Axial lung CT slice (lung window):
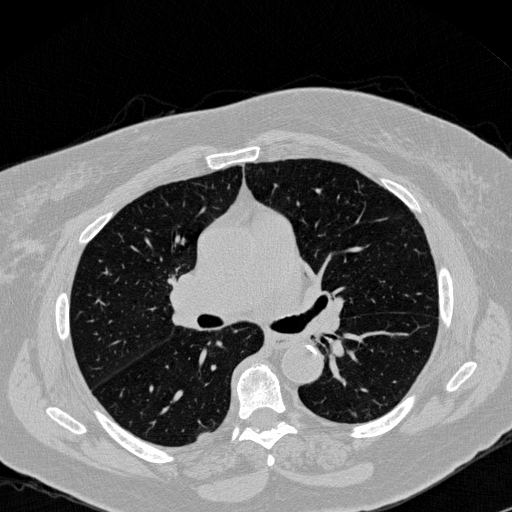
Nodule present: no